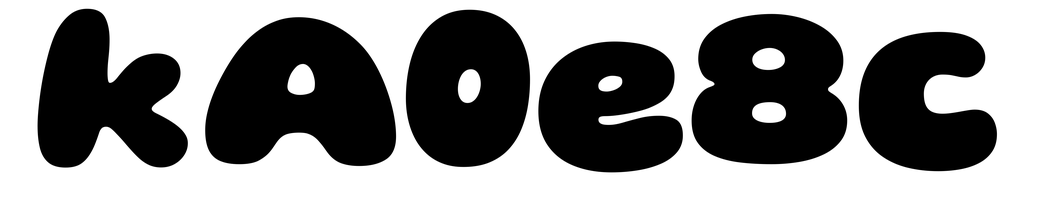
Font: Gluten_Black